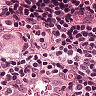
Metastatic tissue present: yes